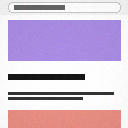
Screen state: on